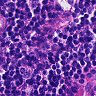
Metastatic tissue present: no